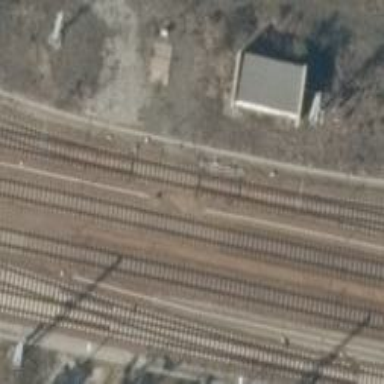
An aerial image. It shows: Railway signal.